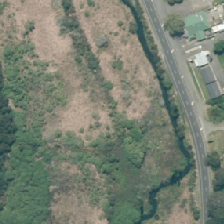
Land cover: herbaceous_freshwater_vege